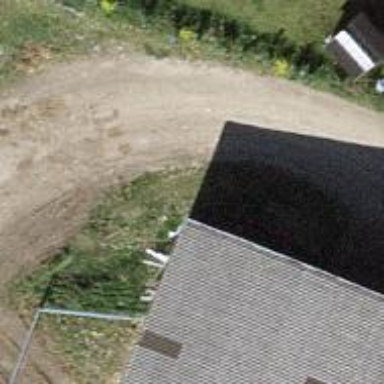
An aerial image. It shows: Driveway.